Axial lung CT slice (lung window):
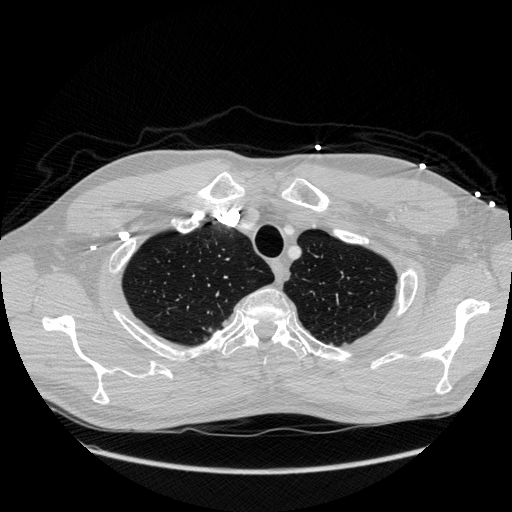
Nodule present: no